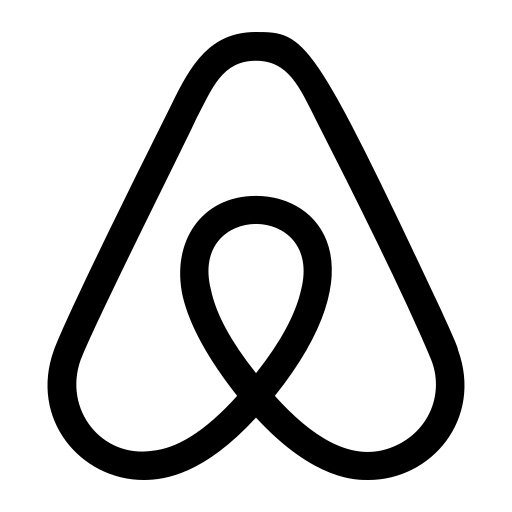
Tags: icon, FontAwesome, fa-icon, brand, airbnb